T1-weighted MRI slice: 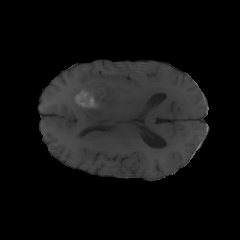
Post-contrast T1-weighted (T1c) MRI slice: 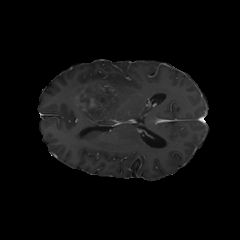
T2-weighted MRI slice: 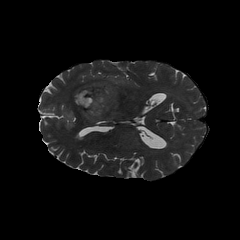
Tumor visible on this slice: yes